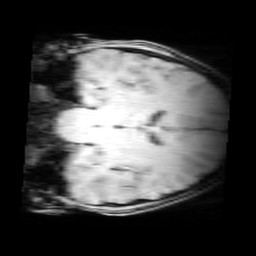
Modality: MP2RAGE
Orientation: coronal
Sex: male
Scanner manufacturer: siemens
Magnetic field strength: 3 T
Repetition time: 5 s
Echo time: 0.00355 s